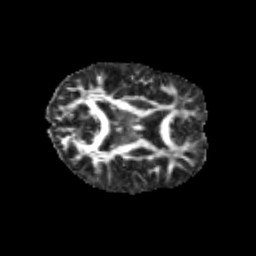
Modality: FA
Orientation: axial
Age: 11
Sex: male
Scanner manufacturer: siemens
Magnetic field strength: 3 T
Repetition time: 3.8 s
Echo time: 0.07 s